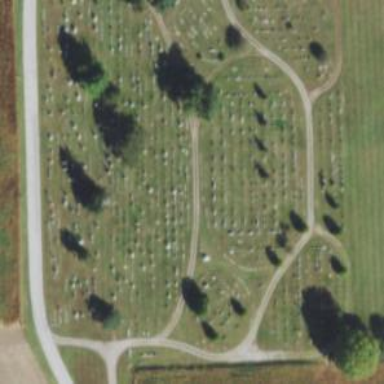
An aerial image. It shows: Grave yard.